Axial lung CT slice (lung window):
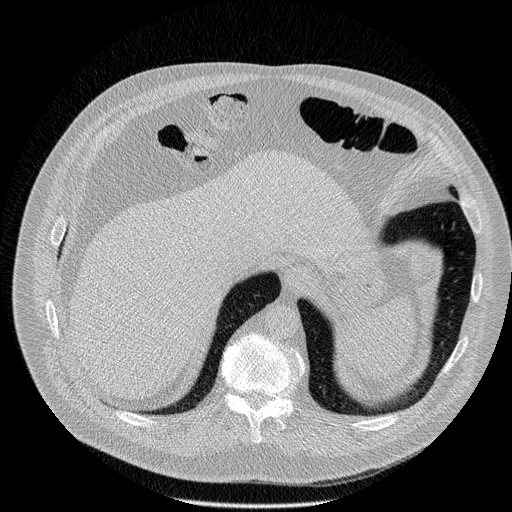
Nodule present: no